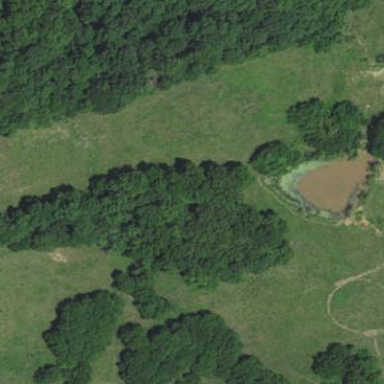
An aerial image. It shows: Deciduous broadleaved woodland.